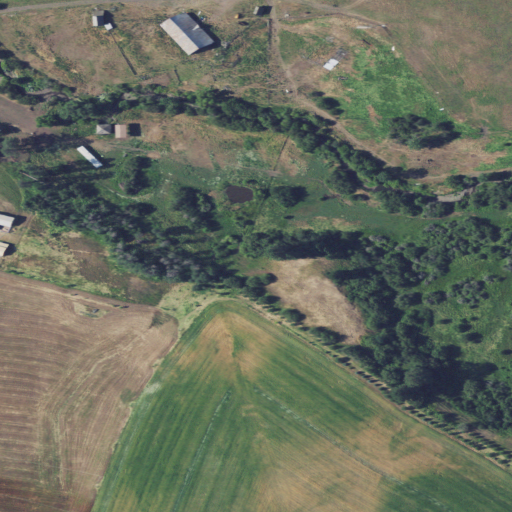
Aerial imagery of valley in Oregon named Indian Valley containing pasture, cultivated crops, grassland, evergreen forest, open development, and woody wetlands